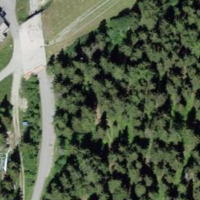
EUNIS habitat code: 43
Species observed at this site:
Arnica montana
Sorbus aucuparia